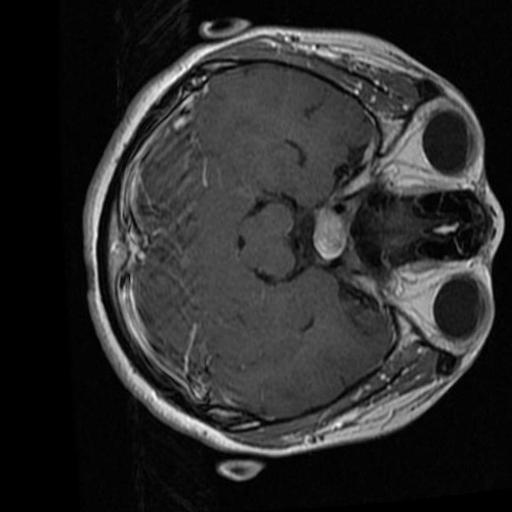
Label: brain_tumor